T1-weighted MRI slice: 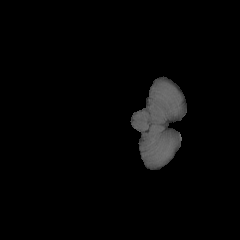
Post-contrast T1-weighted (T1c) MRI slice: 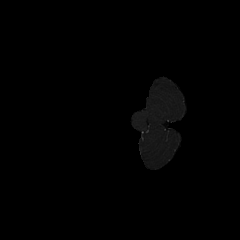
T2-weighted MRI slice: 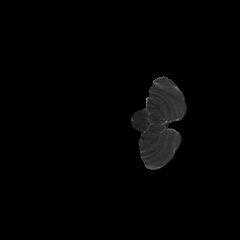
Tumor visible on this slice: no